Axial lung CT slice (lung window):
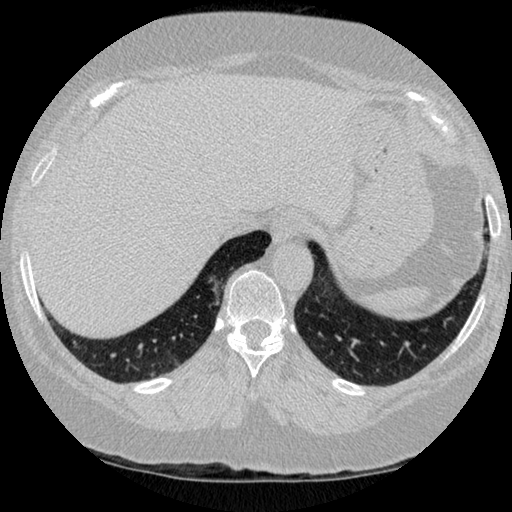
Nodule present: no